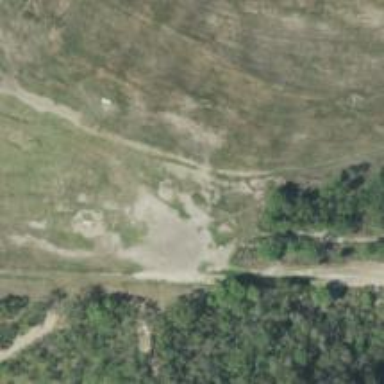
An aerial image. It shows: Disc golf hole.